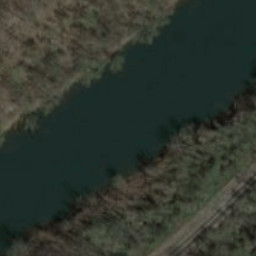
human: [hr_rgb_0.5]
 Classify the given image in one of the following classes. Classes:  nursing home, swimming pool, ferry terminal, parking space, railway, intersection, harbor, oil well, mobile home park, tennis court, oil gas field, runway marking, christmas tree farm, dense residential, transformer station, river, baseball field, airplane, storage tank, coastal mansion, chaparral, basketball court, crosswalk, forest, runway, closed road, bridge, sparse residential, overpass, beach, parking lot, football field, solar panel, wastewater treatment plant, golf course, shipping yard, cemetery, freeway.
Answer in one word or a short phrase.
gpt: river